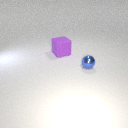
small blue metal sphere in front of large purple rubber cube